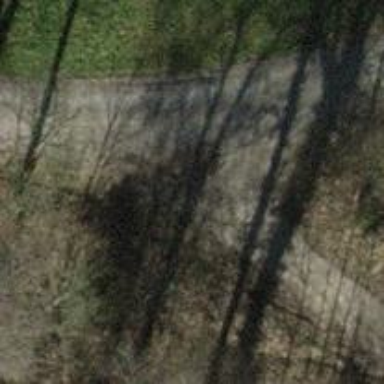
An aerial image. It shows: Gravel track of grade3 type.